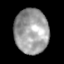
Tissue: skin
Cell type: Epithelial cells
Senescence score: 0.9433
Nuclear area (px): 1493
Mean DAPI intensity: 157.538